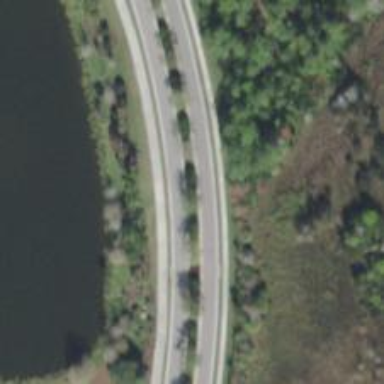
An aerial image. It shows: Path designated for golf carts.